Question: am trying to build an map application using bing on windows 8.1 ,but the result is

xaml code
'''
<Page
xmlns="http://schemas.microsoft.com/winfx/2006/xaml/presentation"
xmlns:x="http://schemas.microsoft.com/winfx/2006/xaml"
xmlns:local="using:BingMapsWindowsStoreApp"
xmlns:d="http://schemas.microsoft.com/expression/blend/2008"
xmlns:mc="http://schemas.openxmlformats.org/markup-compatibility/2006"
xmlns:Maps="using:Bing.Maps"
x:Class="BingMapsWindowsStoreApp.MainPage"
mc:Ignorable="d">
<Grid Background="{ThemeResource ApplicationPageBackgroundThemeBrush}">
<Maps:Map x:Name="myMap" HorizontalAlignment="Stretch" VerticalAlignment="Stretch" Credentials="AjeEXq9FGVKMaLZHTMZNRisDaCsToKEncpKIHbd"/>
</Grid>
'''
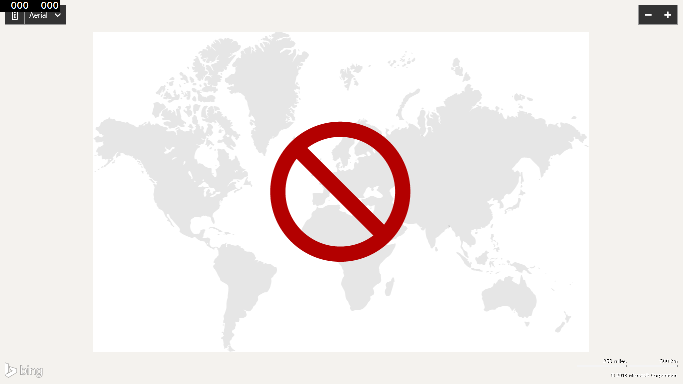
Answer: The user region settings of your computer might be set to one of these:
- - - - - - - - - -
Bing Maps is not supported in these regions. To overcome this, either set 'HomeRegion="US"' in '<Maps:Map .... />' or go to Control-Panel > Clock, Language and Region > Change Location. Set Home Location to United States. Also try with latest version of SDK.